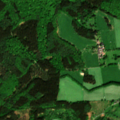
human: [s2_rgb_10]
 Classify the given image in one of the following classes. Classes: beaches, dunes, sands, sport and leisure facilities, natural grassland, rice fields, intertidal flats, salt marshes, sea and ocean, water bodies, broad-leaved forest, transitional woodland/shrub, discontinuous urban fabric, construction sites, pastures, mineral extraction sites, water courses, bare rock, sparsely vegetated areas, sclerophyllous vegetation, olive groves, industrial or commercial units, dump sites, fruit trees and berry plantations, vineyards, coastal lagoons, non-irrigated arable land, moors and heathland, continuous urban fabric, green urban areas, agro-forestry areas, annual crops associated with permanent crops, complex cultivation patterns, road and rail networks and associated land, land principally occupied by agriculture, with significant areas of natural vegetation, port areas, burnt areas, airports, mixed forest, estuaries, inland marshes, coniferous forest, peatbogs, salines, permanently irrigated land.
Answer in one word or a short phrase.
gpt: pastures, broad-leaved forest, coniferous forest